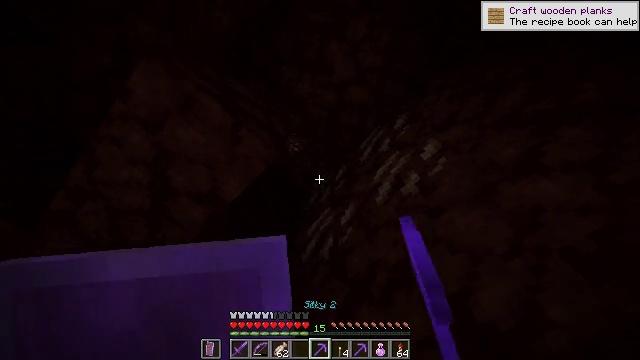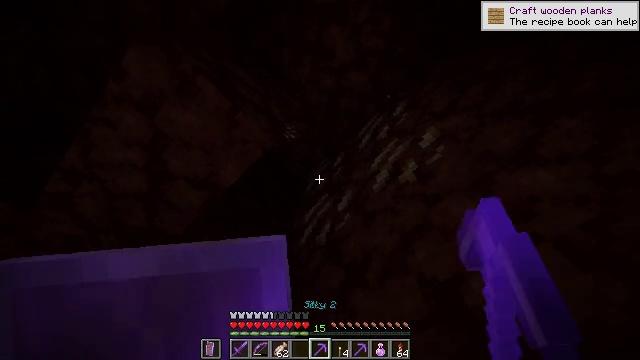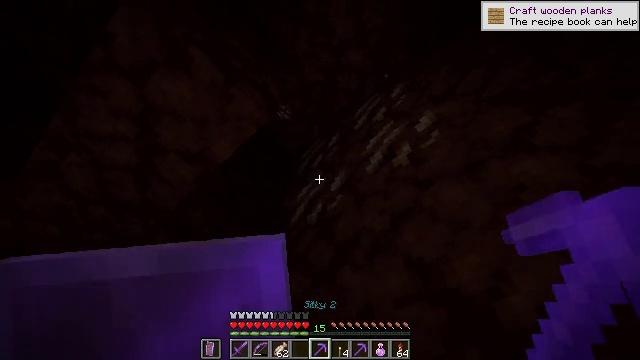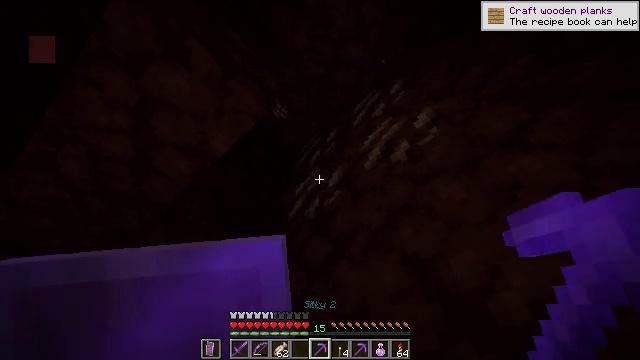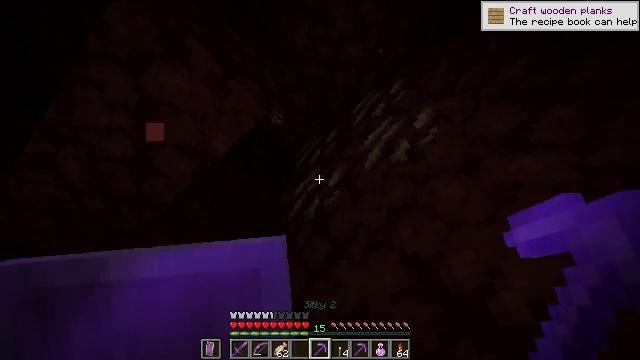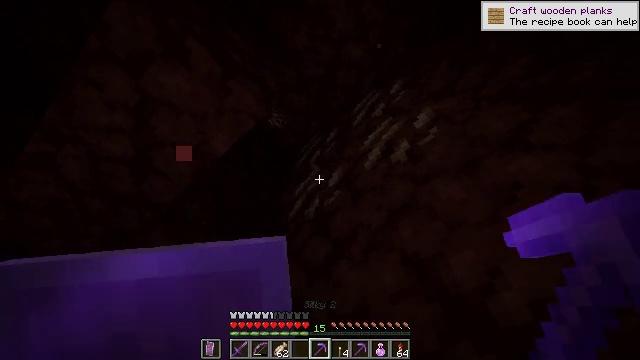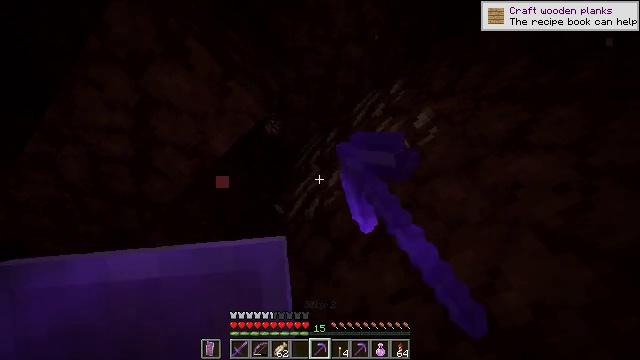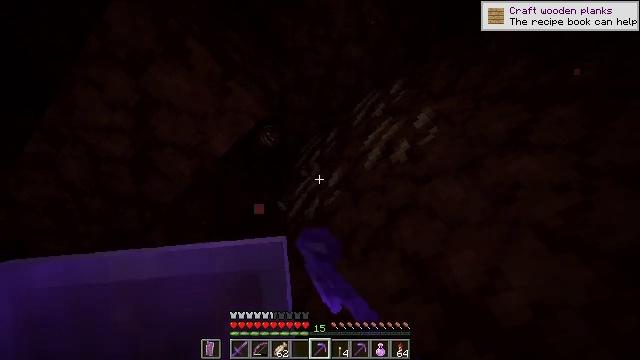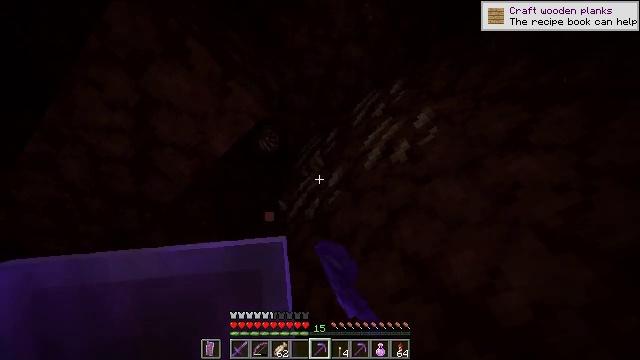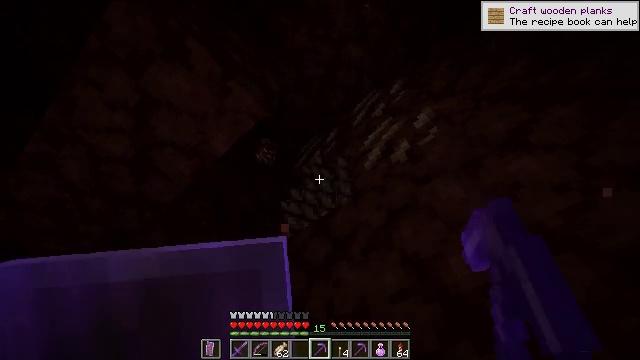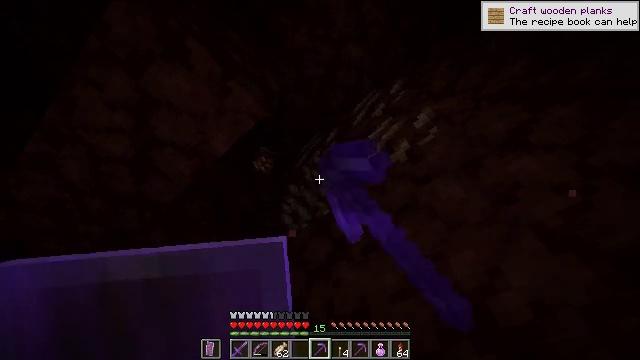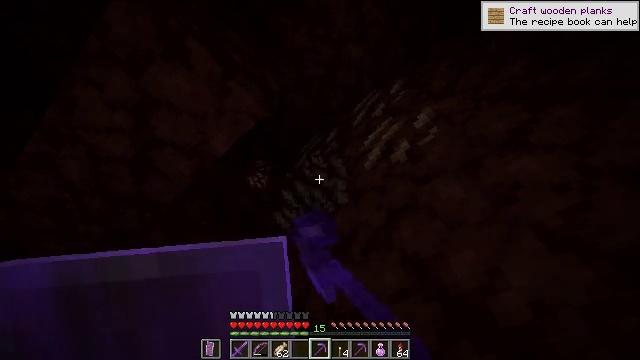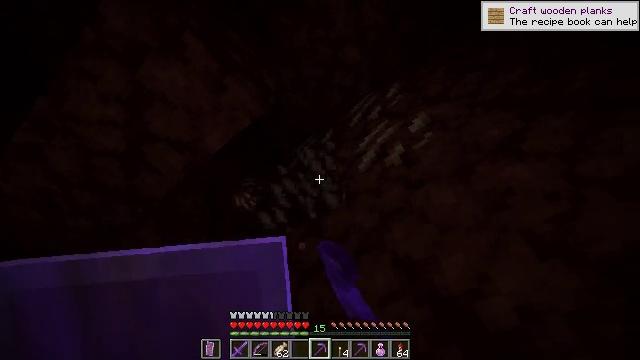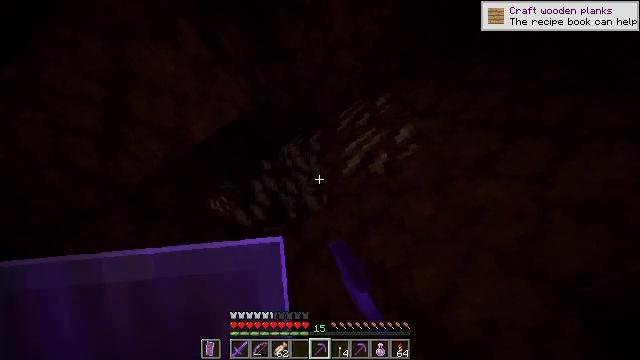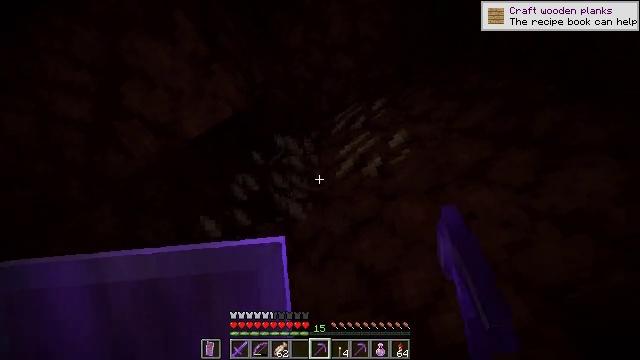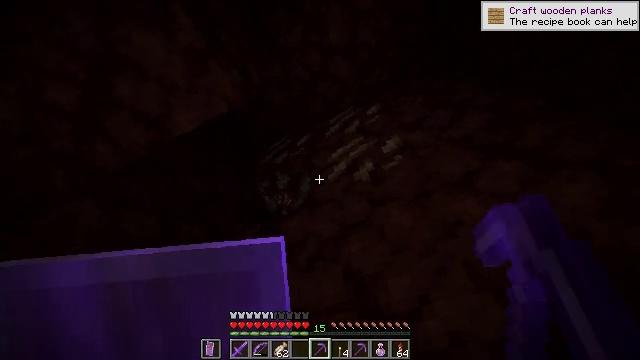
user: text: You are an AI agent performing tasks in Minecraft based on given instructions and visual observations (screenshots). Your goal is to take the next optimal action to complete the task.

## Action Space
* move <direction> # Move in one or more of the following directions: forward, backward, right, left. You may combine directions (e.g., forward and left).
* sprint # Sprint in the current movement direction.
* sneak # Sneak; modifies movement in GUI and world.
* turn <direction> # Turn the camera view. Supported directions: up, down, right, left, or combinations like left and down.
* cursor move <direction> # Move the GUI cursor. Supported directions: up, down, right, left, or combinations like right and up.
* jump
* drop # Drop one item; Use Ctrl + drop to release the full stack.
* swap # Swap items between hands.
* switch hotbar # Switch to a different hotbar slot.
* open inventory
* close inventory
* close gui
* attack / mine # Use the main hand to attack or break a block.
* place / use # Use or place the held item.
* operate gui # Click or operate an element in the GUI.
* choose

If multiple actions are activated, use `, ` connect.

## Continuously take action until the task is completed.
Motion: motion action
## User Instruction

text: Collect nether quartz from the ore block.
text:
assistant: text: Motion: sneak, turn right and down
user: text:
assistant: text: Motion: sneak, turn right and down
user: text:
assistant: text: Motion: sneak, turn down
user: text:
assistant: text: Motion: sneak
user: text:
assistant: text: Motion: sneak, attack / mine
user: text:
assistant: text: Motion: sneak, attack / mine
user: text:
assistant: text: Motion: sneak, attack / mine
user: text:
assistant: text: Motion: sneak, attack / mine
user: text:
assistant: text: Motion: sneak, attack / mine
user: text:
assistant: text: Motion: sneak, attack / mine
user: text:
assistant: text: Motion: sneak, attack / mine
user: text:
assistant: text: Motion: sneak, turn right
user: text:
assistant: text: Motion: sneak, turn right
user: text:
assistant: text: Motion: sneak, turn right
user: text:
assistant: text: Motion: sneak, turn right
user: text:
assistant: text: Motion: sneak, turn right
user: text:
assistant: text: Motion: sneak, turn right
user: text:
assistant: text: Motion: sneak, turn right
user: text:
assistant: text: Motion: sneak, attack / mine
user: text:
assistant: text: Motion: sneak, attack / mine
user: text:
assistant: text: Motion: sneak, attack / mine
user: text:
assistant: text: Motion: sneak, attack / mine
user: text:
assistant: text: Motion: sneak, attack / mine
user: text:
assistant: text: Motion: sneak, turn right and up, attack / mine
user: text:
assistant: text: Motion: sneak, turn up, attack / mine
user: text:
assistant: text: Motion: sneak, attack / mine
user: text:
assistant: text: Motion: sneak, attack / mine
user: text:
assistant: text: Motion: sneak, turn up, attack / mine
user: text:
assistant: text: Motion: sneak, attack / mine
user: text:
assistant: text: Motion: sneak, attack / mine